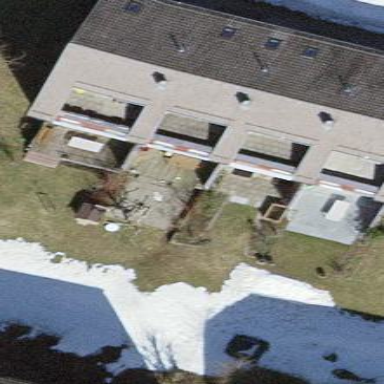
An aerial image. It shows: Terrace building.